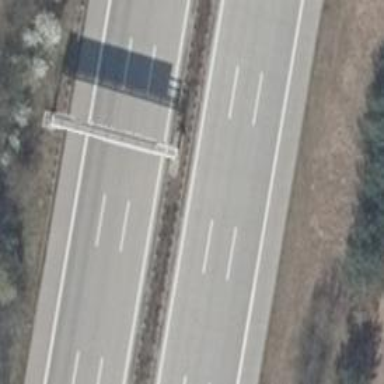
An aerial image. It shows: Bridge with gantry.